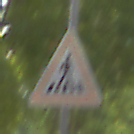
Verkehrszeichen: FussgaengerueberwegLinks
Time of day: MorningAfternoon
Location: Outdoor (Urban)
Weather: Overcast
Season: NotSpecified
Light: Natural